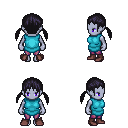
a pixel art fantasy rpg character, female body template, dark elf, purple skin, teal tunic, magenta pants, raven twin-tailed hairstyle, maroon shoes, four views (front, back, left, right), 2x2 character sprite sheet, small pixel art, hard edges, no anti-aliasing